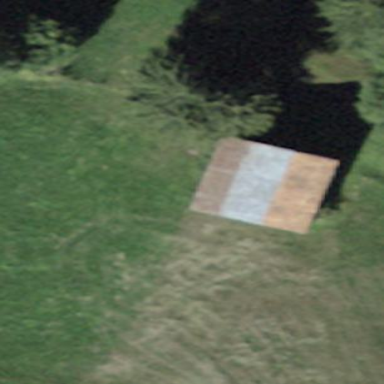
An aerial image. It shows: Barn.